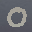
Label: 0